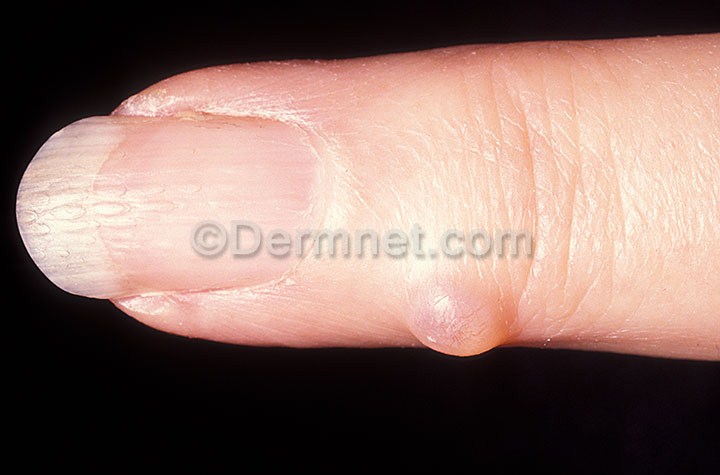
Disease: Nail Fungus and other Nail Disease